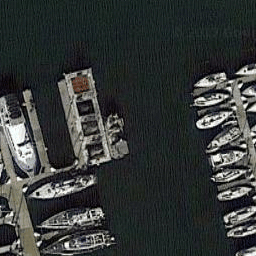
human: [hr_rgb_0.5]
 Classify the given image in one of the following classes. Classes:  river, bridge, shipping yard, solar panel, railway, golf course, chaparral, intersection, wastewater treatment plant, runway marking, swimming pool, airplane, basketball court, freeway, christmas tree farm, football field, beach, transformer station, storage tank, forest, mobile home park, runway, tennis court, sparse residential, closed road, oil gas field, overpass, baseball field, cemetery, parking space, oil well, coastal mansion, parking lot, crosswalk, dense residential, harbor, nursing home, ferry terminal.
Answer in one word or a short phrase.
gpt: harbor